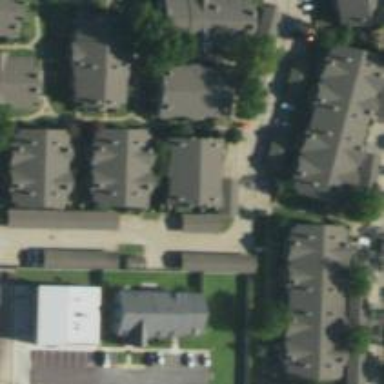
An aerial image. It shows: Living street.